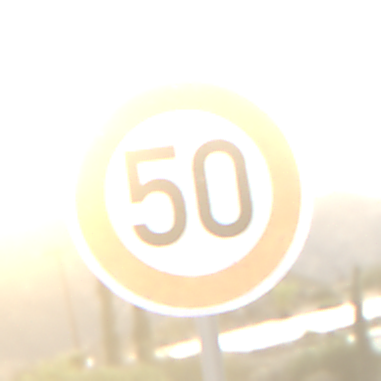
Verkehrszeichen: Geschwindigkeit50
Umgebung: Outdoor, RoadRail
Tageszeit: SunriseSunset
Wetter: PartlyCloudy
Licht: Natural
Jahreszeit: NotSpecified
Kontrast: LowContrast